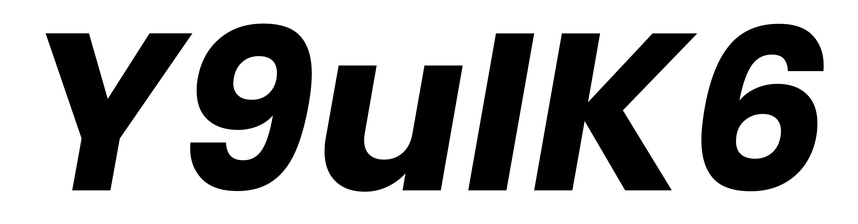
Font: Poppins-BoldItalic